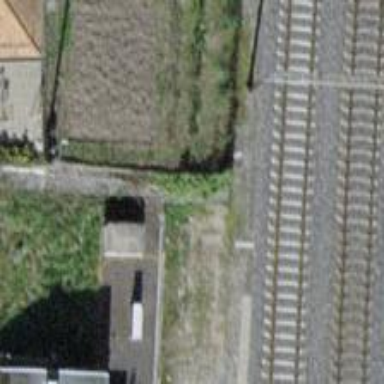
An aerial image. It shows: There is single track siding for servicing purposes.